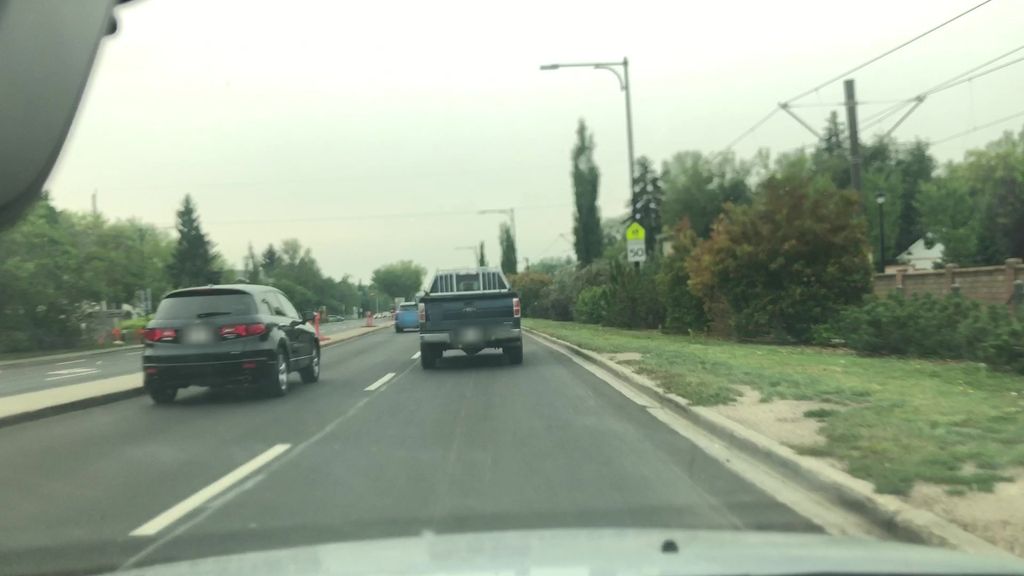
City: edmonton